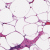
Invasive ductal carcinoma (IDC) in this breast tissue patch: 0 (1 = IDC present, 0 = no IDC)